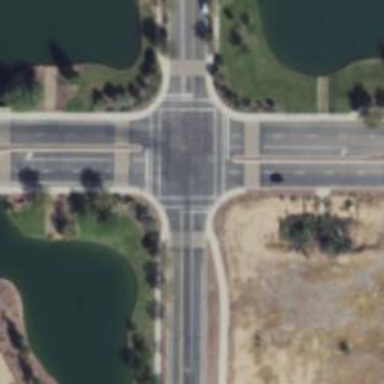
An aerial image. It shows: Stop road.